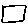
Label: square